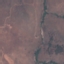
Land use / land cover: HerbaceousVegetation